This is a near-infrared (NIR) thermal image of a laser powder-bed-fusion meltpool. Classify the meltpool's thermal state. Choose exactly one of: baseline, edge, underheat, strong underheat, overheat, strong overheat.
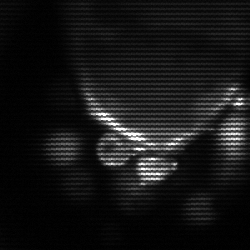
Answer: baseline